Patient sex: M
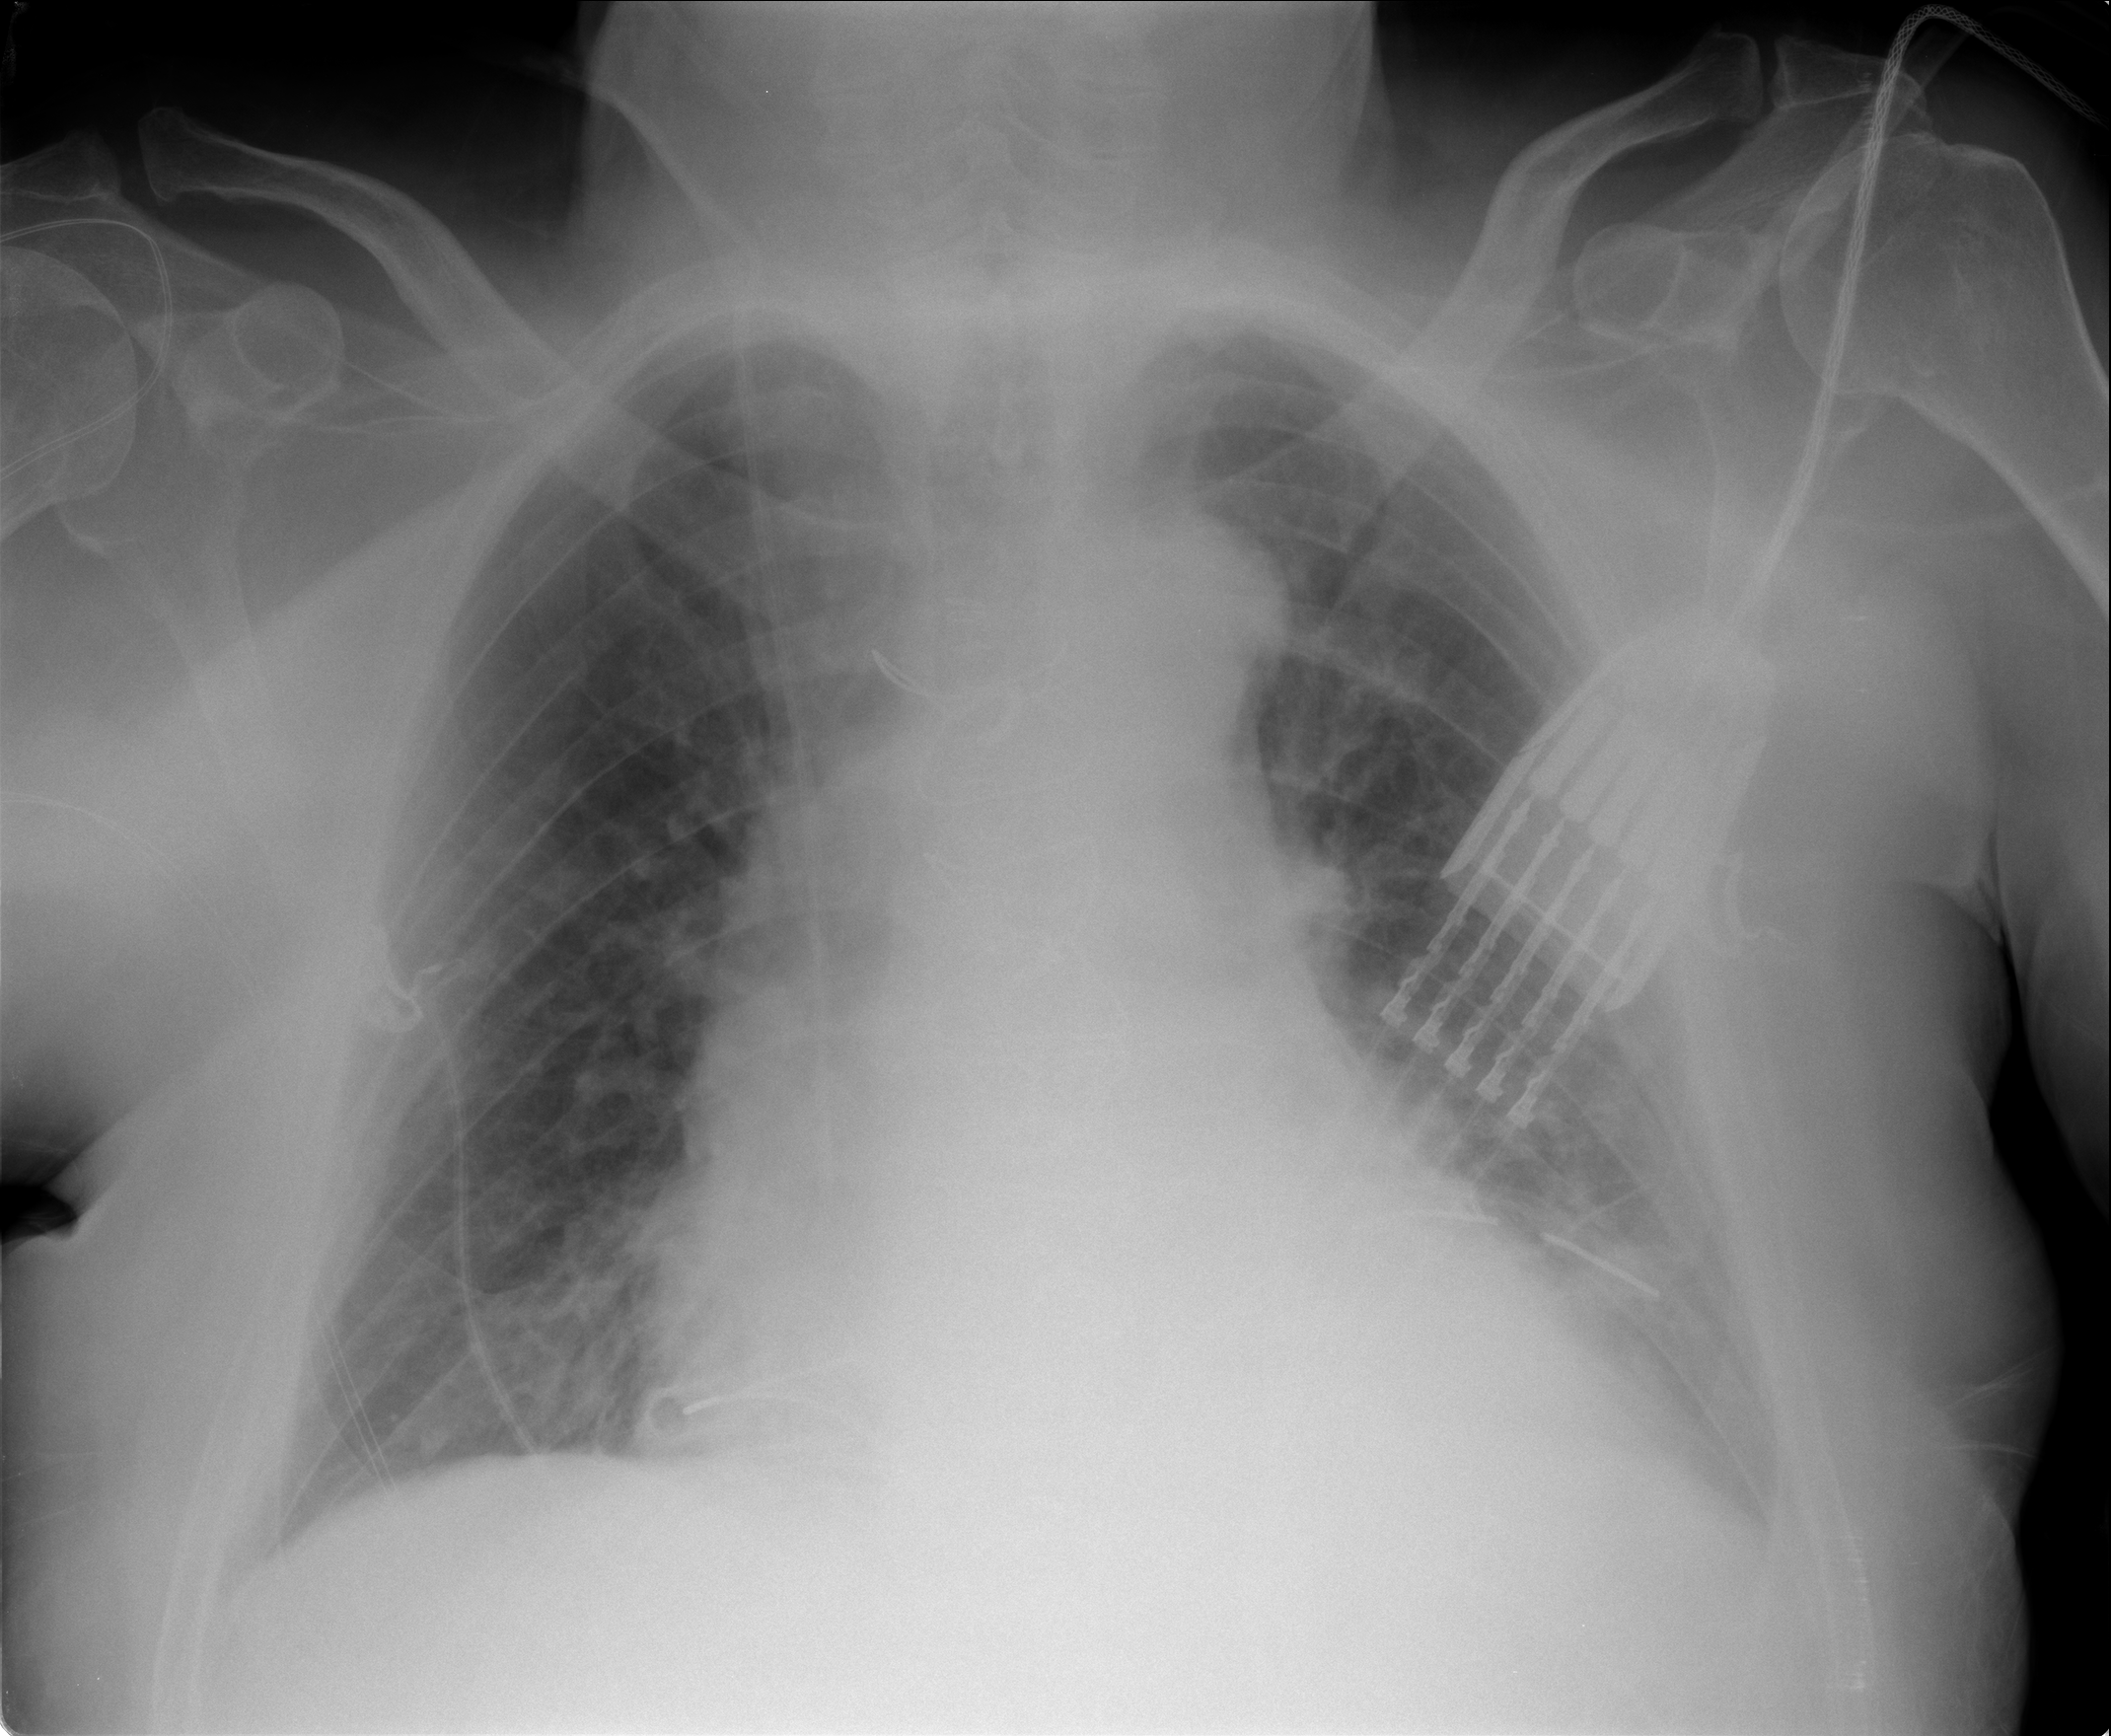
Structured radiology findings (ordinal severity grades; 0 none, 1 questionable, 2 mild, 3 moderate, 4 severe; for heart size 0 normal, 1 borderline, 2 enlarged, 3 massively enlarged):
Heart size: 1
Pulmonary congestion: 2
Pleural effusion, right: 0
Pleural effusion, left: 2
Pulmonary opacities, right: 0
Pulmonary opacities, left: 0
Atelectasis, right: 0
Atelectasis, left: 0